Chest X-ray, AP view. Patient: 65 years old, sex F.
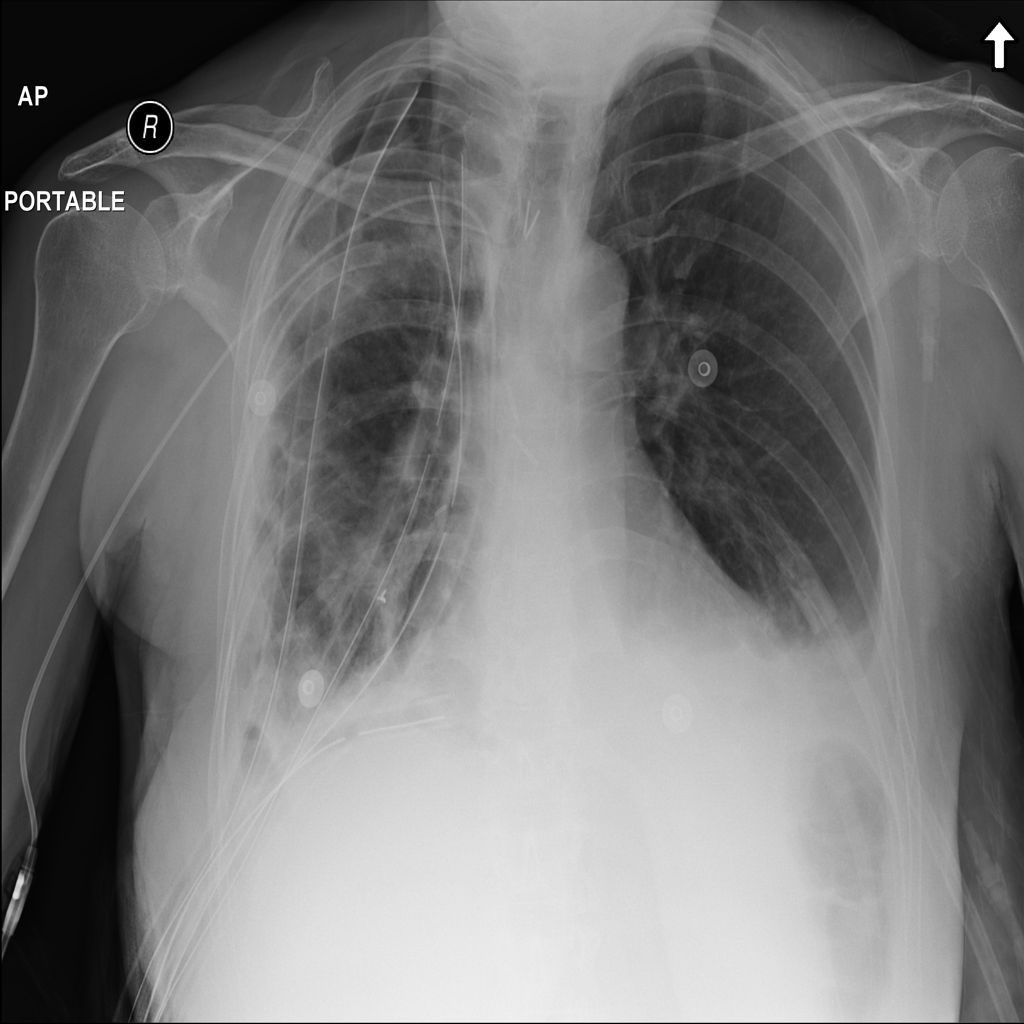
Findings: Effusion